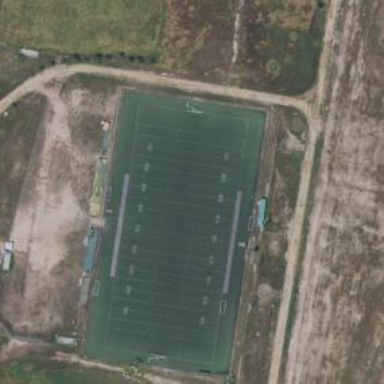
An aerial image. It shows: American football pitch for leisure and sport activities.